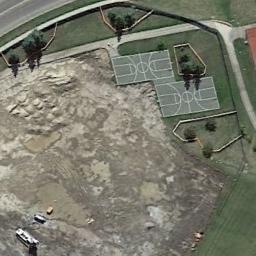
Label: basketball_court